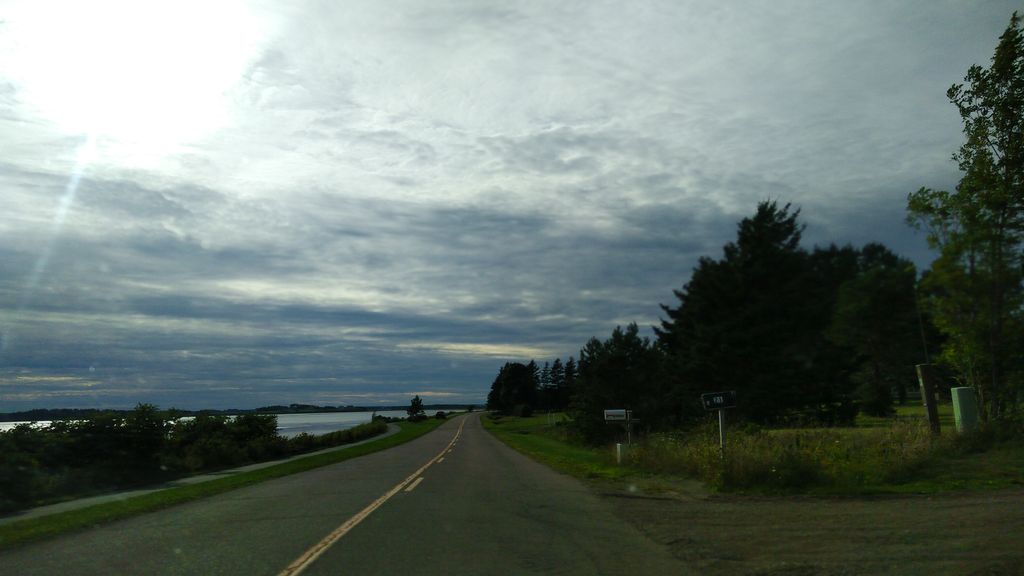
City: charlottetown